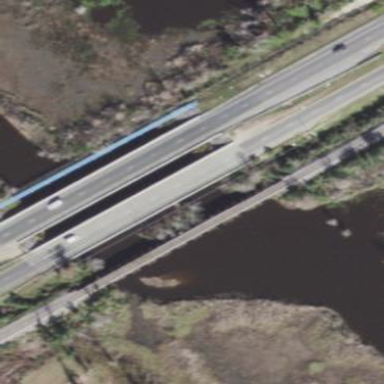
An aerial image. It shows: Man-made bridge.